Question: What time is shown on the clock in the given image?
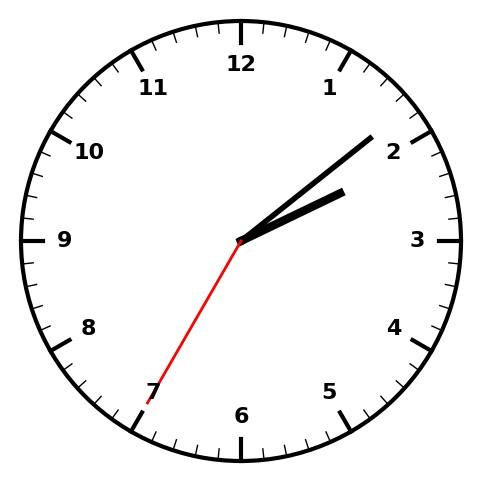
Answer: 02:08:35